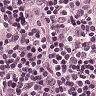
Metastatic tissue present: yes